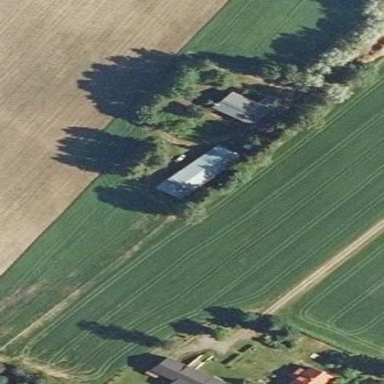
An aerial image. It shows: Farmyard area.